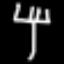
Label: fork